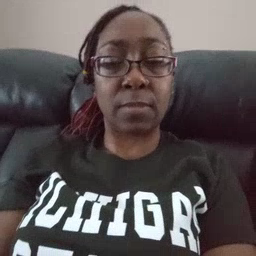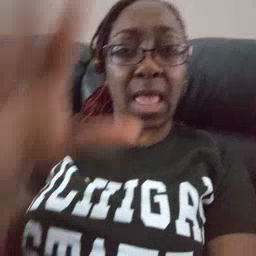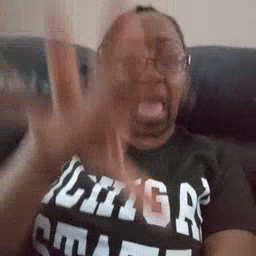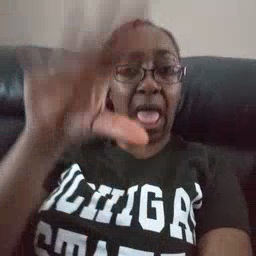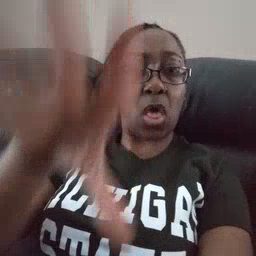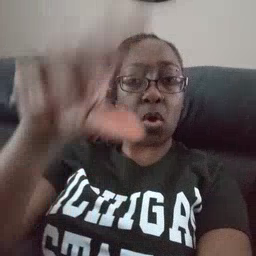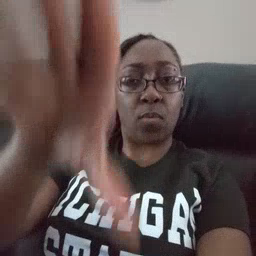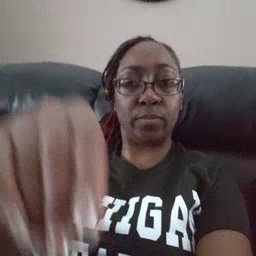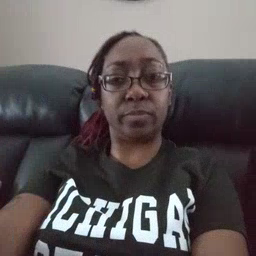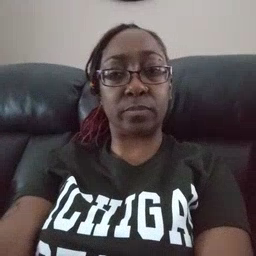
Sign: alligator